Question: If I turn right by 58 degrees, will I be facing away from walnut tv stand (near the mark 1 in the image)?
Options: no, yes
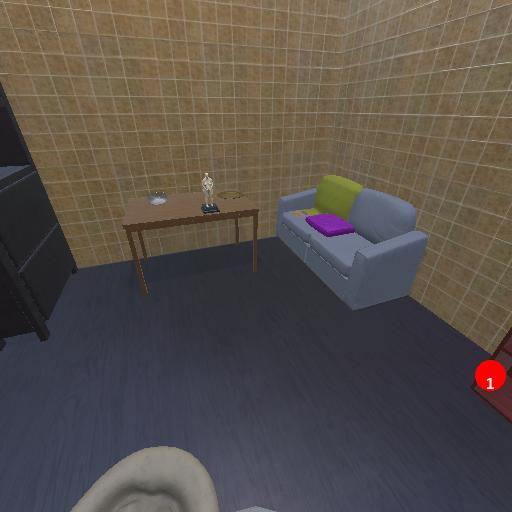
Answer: no